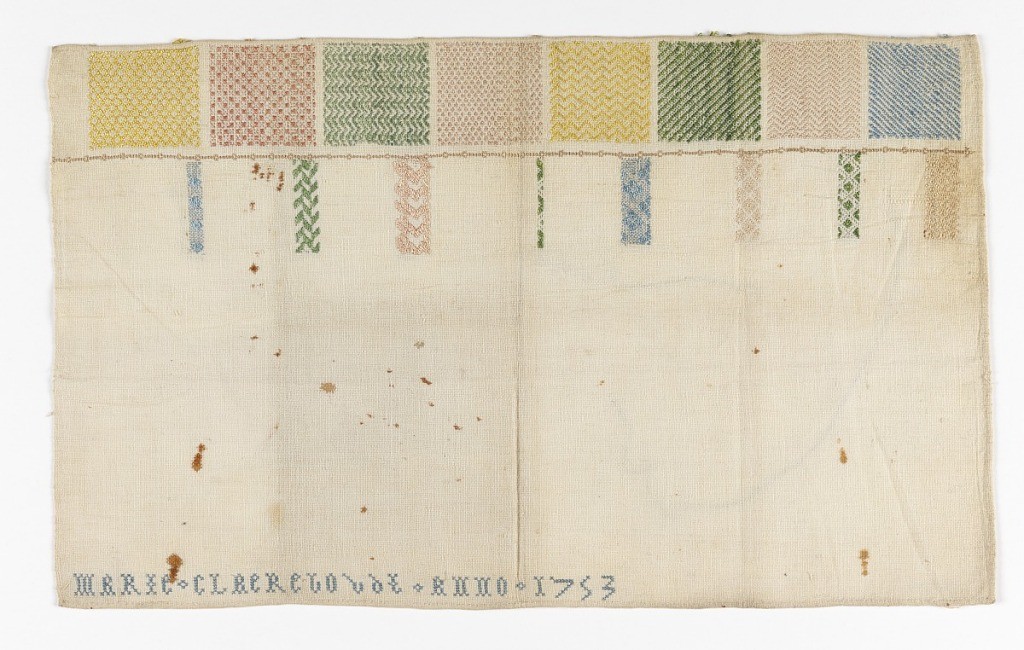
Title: Sampler
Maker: Marie Claerejo
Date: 1753
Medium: linen, silk Technique: cross stitch
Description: Rectangular shape.  Top edge filled by eight squares each with a different pattern which may be woven on a four-harness loom.  Yellow, rust, green and blue on a natural ground.  Also eight different patterns along the right hand margin of each square that are unfinished.  At bottom: "Marie Claerejo ANNO 1753."